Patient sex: M
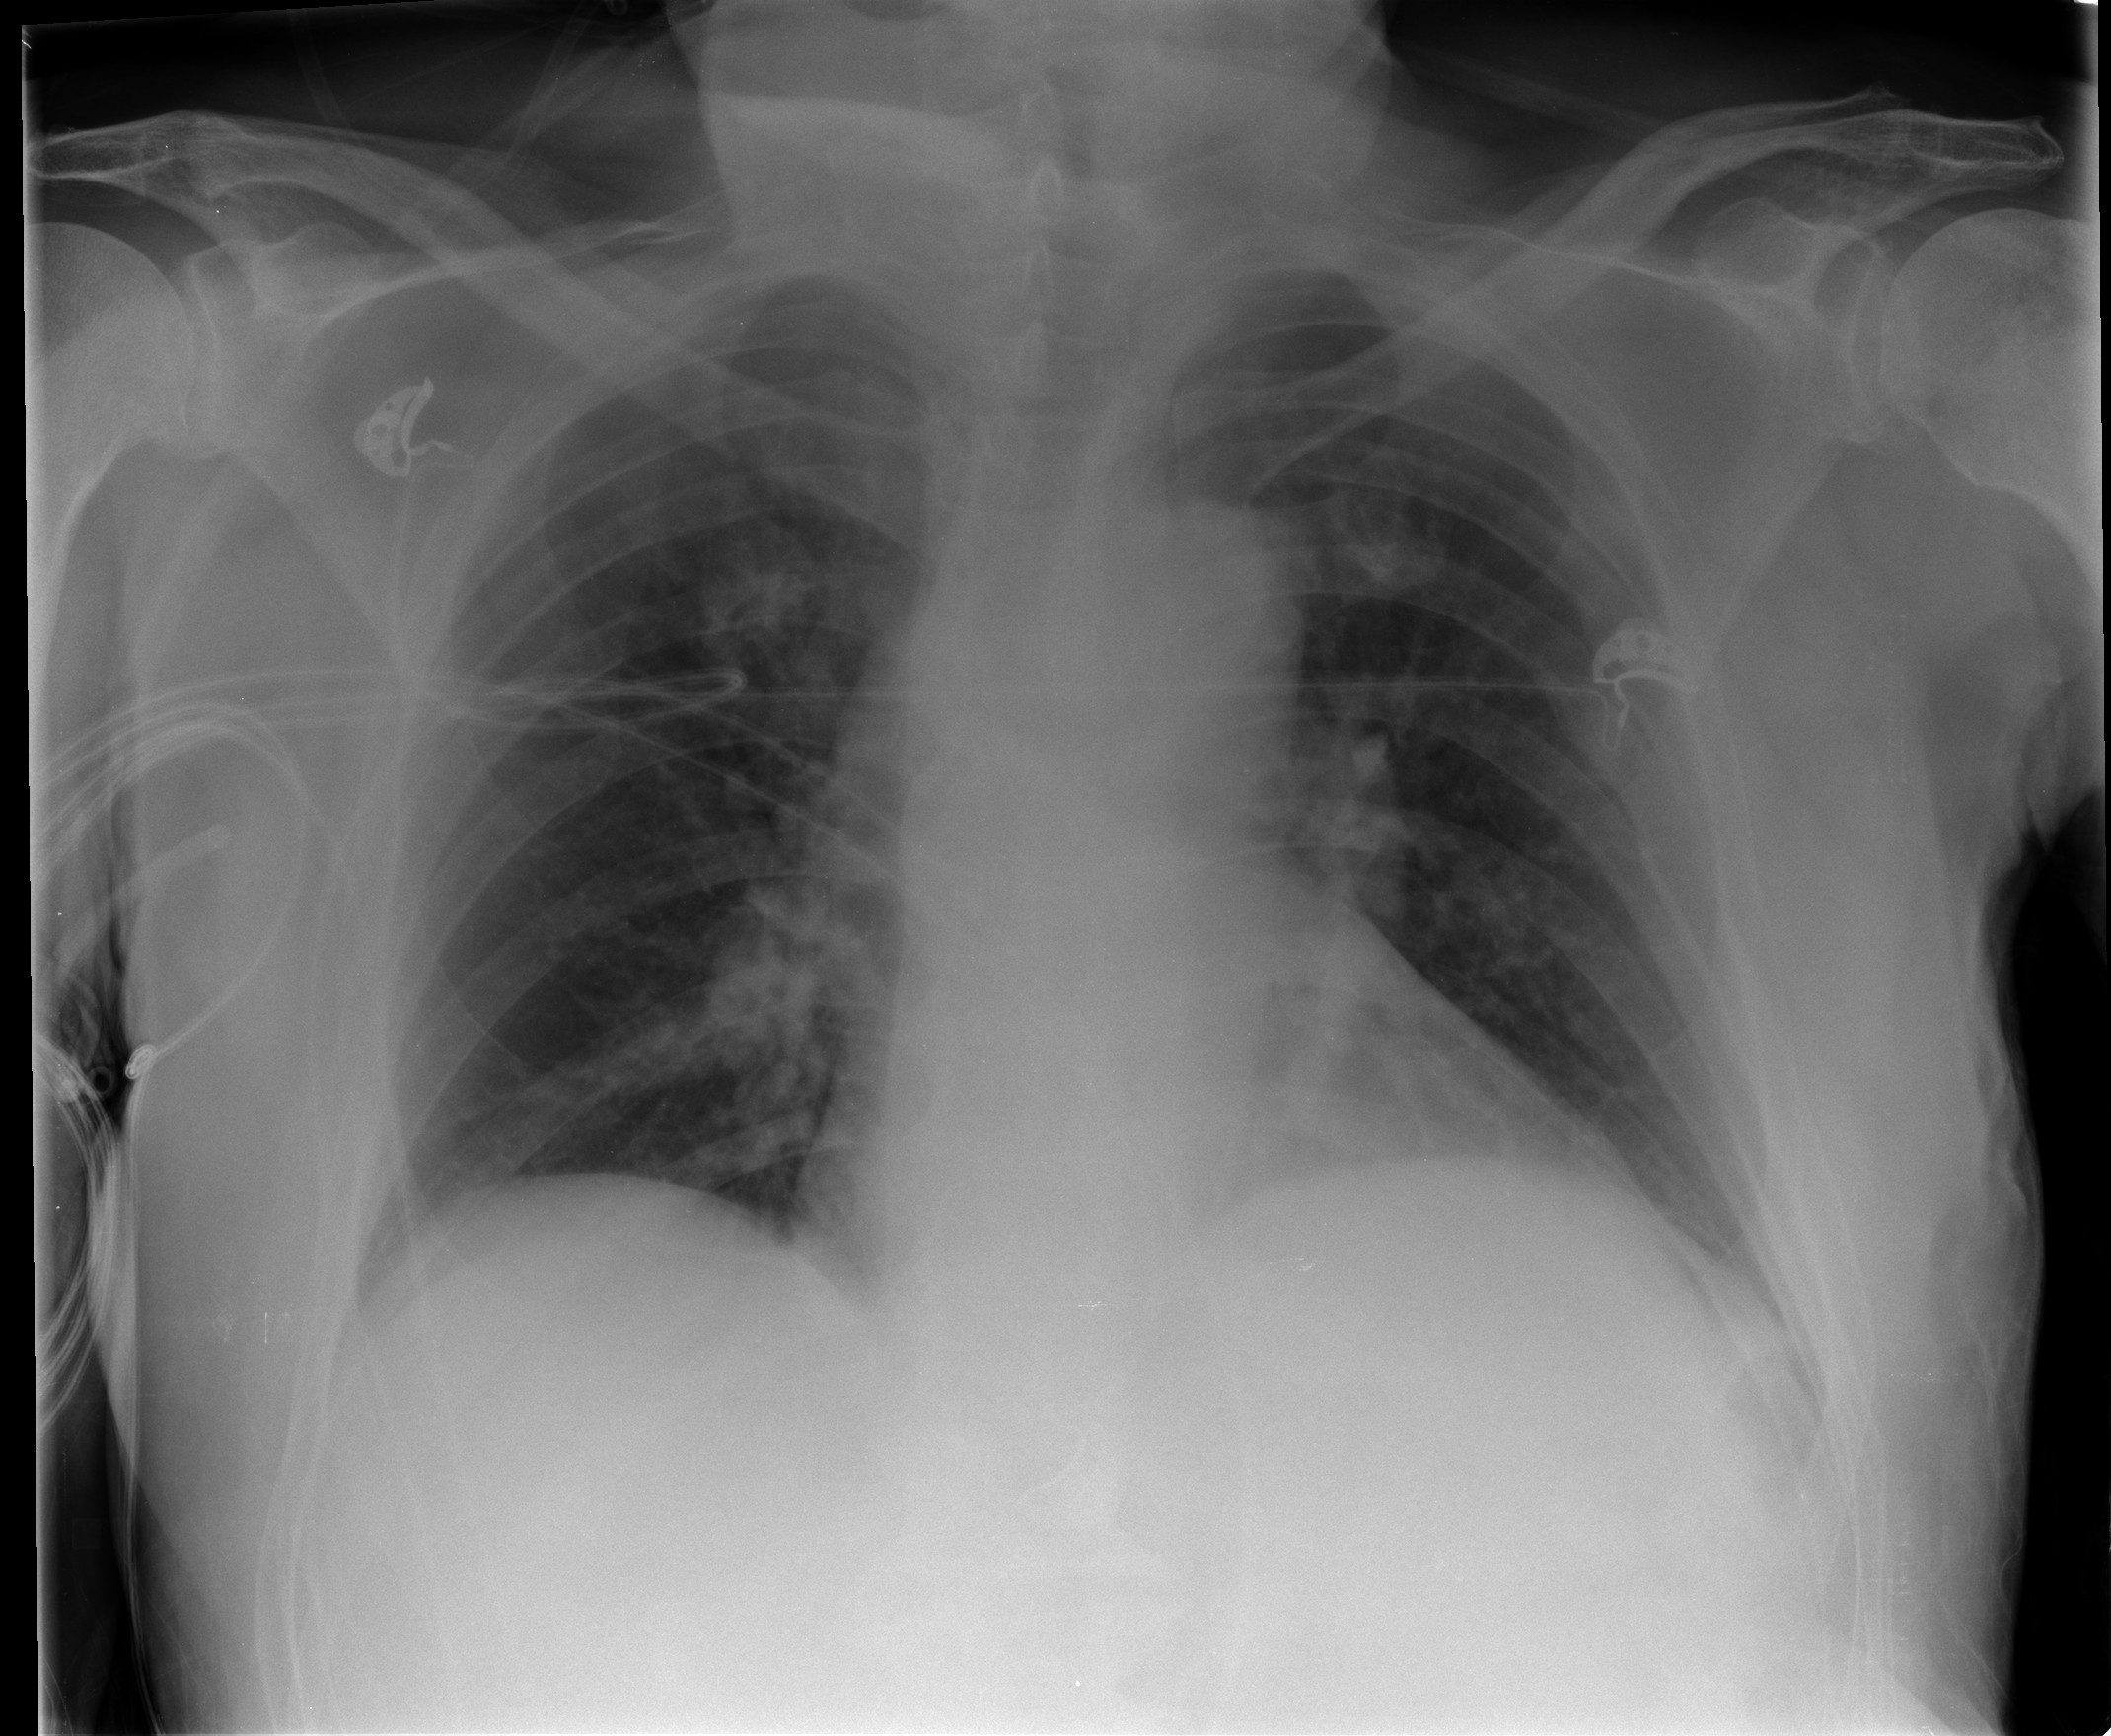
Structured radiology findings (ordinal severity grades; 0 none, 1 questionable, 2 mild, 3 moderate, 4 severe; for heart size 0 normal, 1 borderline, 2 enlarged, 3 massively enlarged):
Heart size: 1
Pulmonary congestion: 1
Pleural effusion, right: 0
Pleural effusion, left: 0
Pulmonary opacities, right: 0
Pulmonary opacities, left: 0
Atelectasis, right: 0
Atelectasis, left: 1